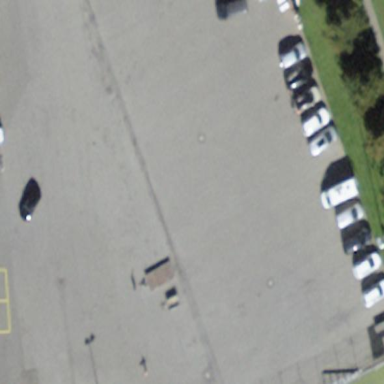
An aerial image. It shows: Parking area with asphalt surface.